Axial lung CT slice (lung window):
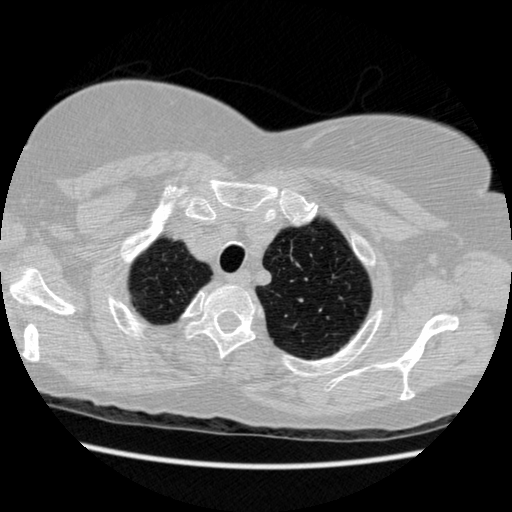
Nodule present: no